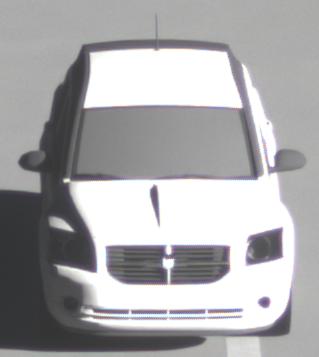
Make: Dodge
Model: Caliber 1.8
Detailed model: Caliber
Model produced from: 2006/06
Model produced until: 2009/03
Doors: 5
Color: white
Road condition: wet road
Daytime: morning or afternoon
Contrast: high contrast